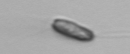
Label: Chrysochromulina